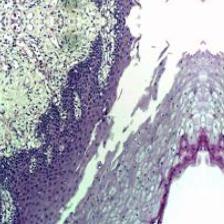
Diagnosis: Normal